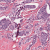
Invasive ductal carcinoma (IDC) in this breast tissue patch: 1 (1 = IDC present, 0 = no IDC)